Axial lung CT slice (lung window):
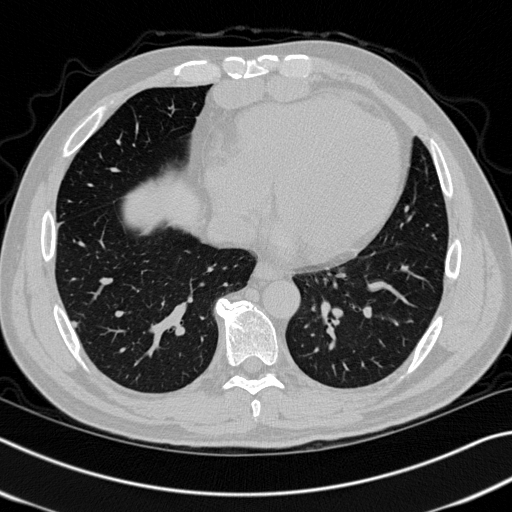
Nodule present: yes
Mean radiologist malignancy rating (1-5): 2.5